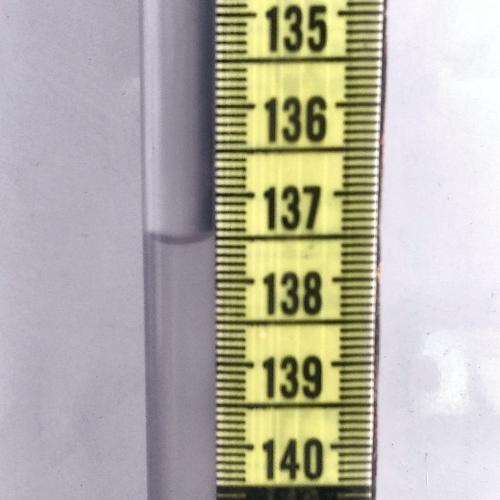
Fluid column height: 137.5 cm